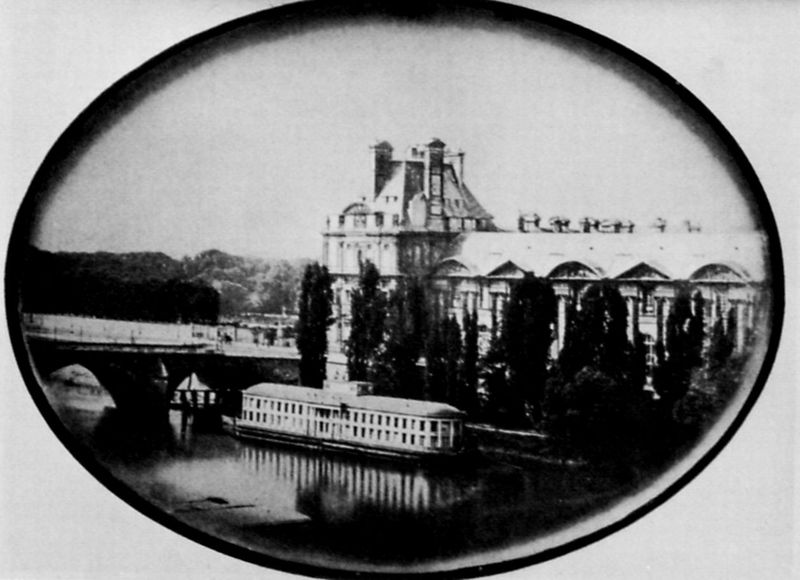
Titel: Das Tuilerie und die Seine vom Quai d'Orsay
Künstler: Louis Jacques Mandé Daguerre
Schlagwörter: baum, berg, dunkel, himmel, schatten, wasser, weiß, bäume, fluss, landschaft, see, stadt, ufer, fenster, glas, grau, hell, hintergrund, nacht, paris, schwarz, straße, säulen, dach, gebäude, haus, schloss, alt, stein, bild, hügel, pappeln, spiegelung, brücke, gewässer, kirche, wiesen, england, wald, boot, oval, rund, schornstein, turm, garten, zypressen, schiff, ansicht, bogen, fassade, berge, dächer, giebel, schornsteine, allee, nebel, rundbogen, seine, anleger, joche, kai, promenade, dampfer, steg, hotel, widerschein, zinnen, foto, fotografie, photographie, bögen, schwarze, erker, berlin, palast, gauben, schwarz weiss, photo, dreiecksgiebel, medallion, pavillon, museum, fähre, postkarte, louvre, fotographie, dreiecke, pavillion, fassung, lol, anlegestelle, schar, baume, passepartout, belichtungszeit, ellipse, notre damme, hä, hausboot, verankert, elliptisch, bateau mouche, frabkreich, peniche, vergnügung, wasserkraftwerk, 1900, 1920, 1890, 1910, oval#, oval4rahmen, popel, gp, dl